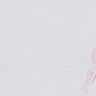
Metastatic tissue present: yes